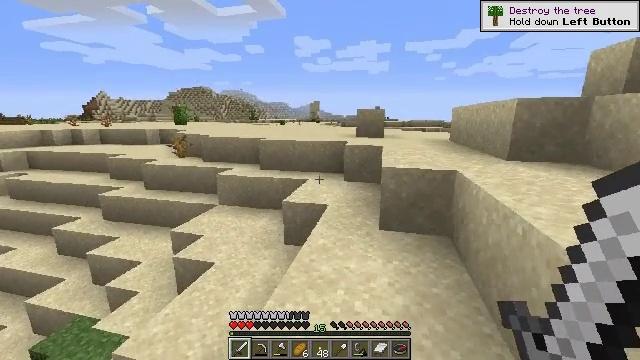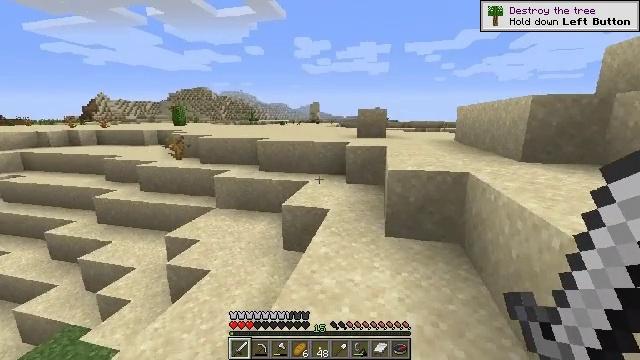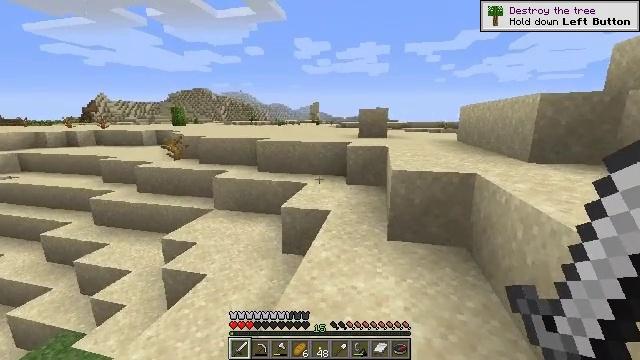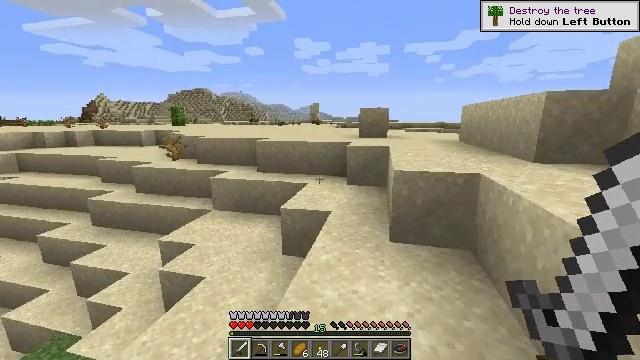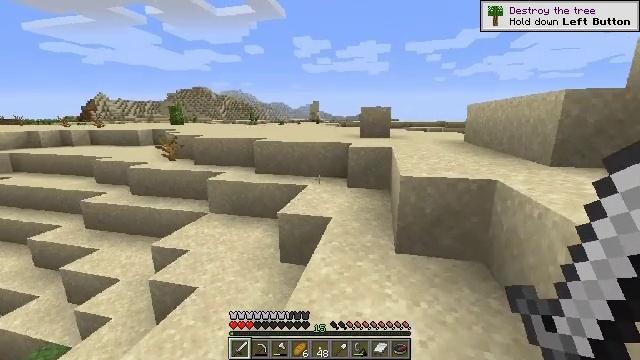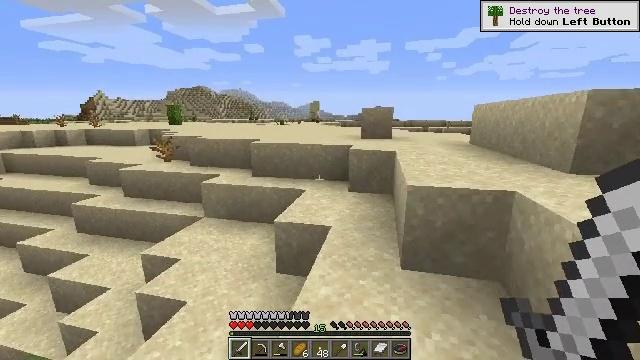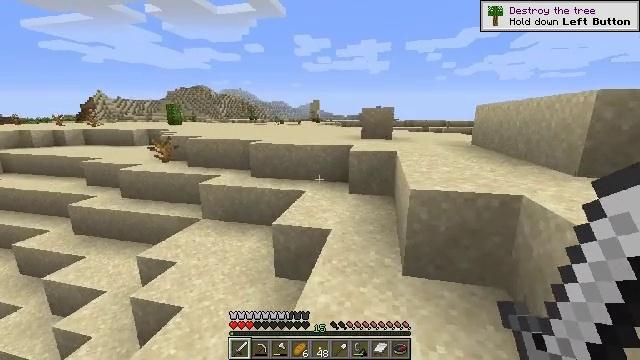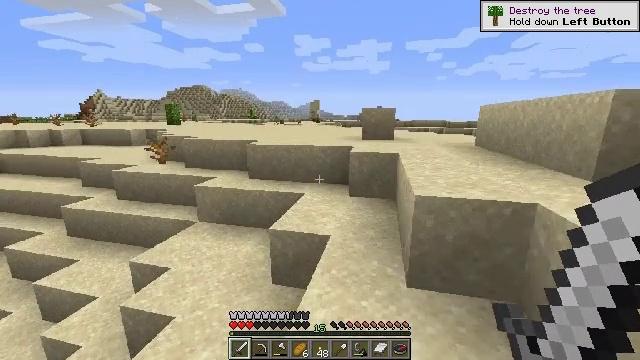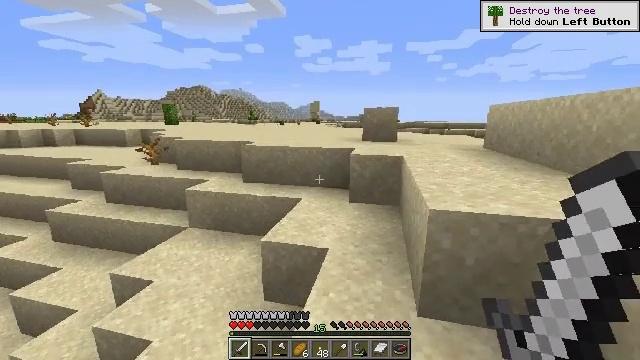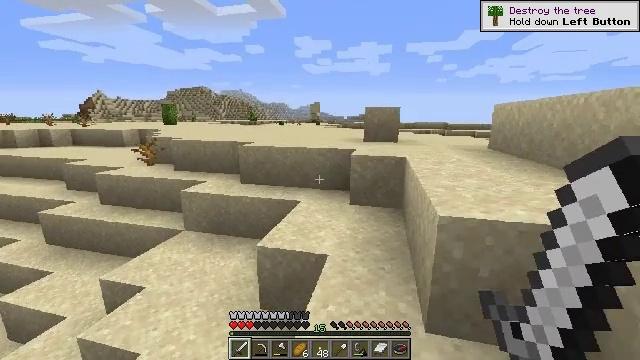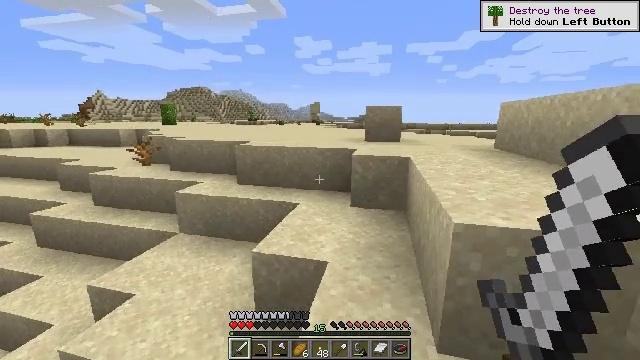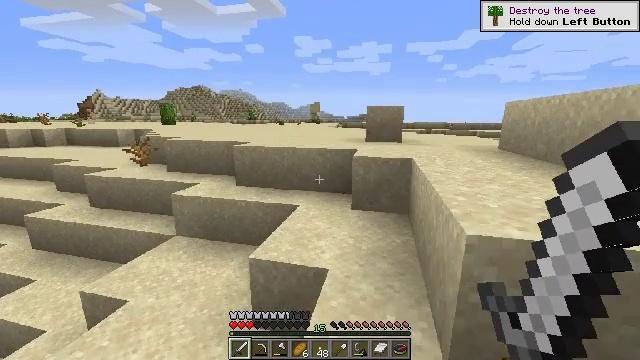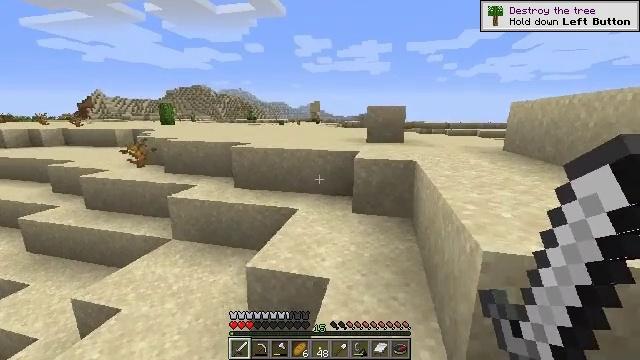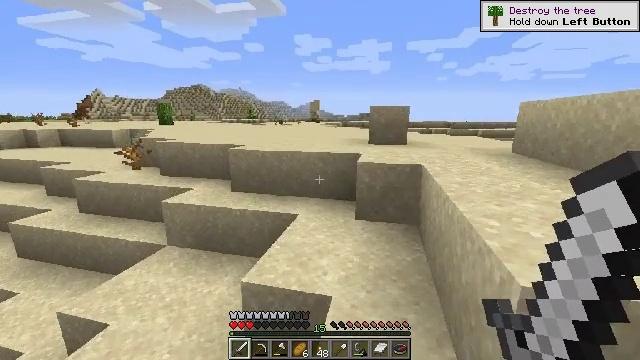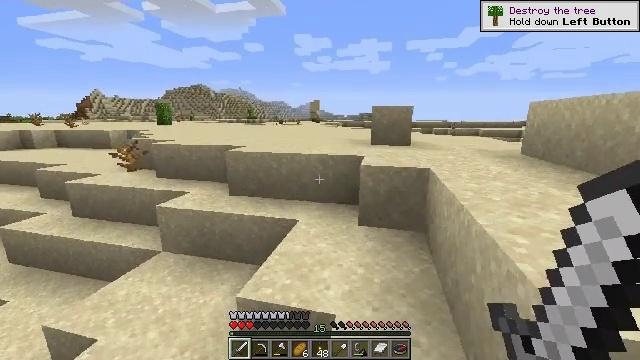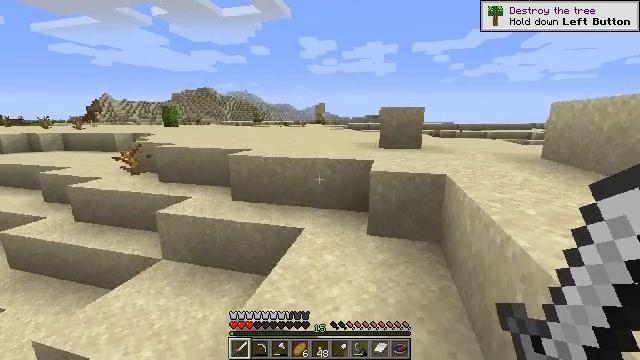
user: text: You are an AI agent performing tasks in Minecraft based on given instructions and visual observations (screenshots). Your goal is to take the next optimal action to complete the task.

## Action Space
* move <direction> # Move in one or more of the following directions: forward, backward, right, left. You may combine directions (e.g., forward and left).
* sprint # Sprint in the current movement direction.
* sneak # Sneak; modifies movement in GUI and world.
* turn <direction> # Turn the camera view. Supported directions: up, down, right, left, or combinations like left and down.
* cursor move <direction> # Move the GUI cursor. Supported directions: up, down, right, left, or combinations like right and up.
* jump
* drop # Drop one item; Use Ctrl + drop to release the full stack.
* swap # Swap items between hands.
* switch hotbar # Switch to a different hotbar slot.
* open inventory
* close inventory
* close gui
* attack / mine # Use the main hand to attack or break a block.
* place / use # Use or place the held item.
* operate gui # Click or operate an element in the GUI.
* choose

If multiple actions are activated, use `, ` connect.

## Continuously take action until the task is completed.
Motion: motion action
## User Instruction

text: Harvest the dead bush.
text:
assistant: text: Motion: move forward
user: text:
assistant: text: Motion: move forward
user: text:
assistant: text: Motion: move forward
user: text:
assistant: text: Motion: move forward
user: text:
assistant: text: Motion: move forward
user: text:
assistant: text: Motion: move forward
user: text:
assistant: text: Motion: move forward
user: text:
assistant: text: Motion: move forward
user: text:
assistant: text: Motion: move forward
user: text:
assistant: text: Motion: move forward
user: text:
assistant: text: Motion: move forward
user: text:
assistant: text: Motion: move forward
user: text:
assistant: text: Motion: move forward
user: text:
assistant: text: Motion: move forward
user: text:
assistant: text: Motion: move forward, turn left
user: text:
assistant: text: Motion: move forward, turn left and up
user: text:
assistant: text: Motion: move forward, turn left and down
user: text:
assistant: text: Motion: move forward, turn right
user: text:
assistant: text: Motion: move forward, turn right
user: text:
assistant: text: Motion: move forward
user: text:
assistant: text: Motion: move forward
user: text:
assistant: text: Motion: move forward
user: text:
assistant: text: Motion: move forward
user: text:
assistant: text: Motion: move forward and move right
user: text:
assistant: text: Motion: move forward and move right
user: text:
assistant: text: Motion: move forward and move right
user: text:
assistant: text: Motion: move forward and move right
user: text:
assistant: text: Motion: move forward and move right
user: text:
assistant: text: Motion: move forward and move right
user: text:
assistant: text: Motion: move forward